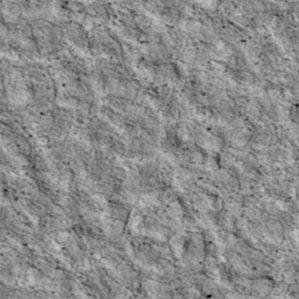
Label: non_frost